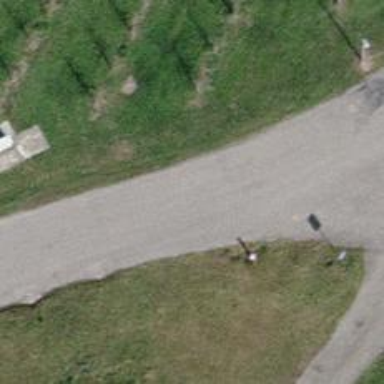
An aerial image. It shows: Unclassified road with paved surface.